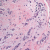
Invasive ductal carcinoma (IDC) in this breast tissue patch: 1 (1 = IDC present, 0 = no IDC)